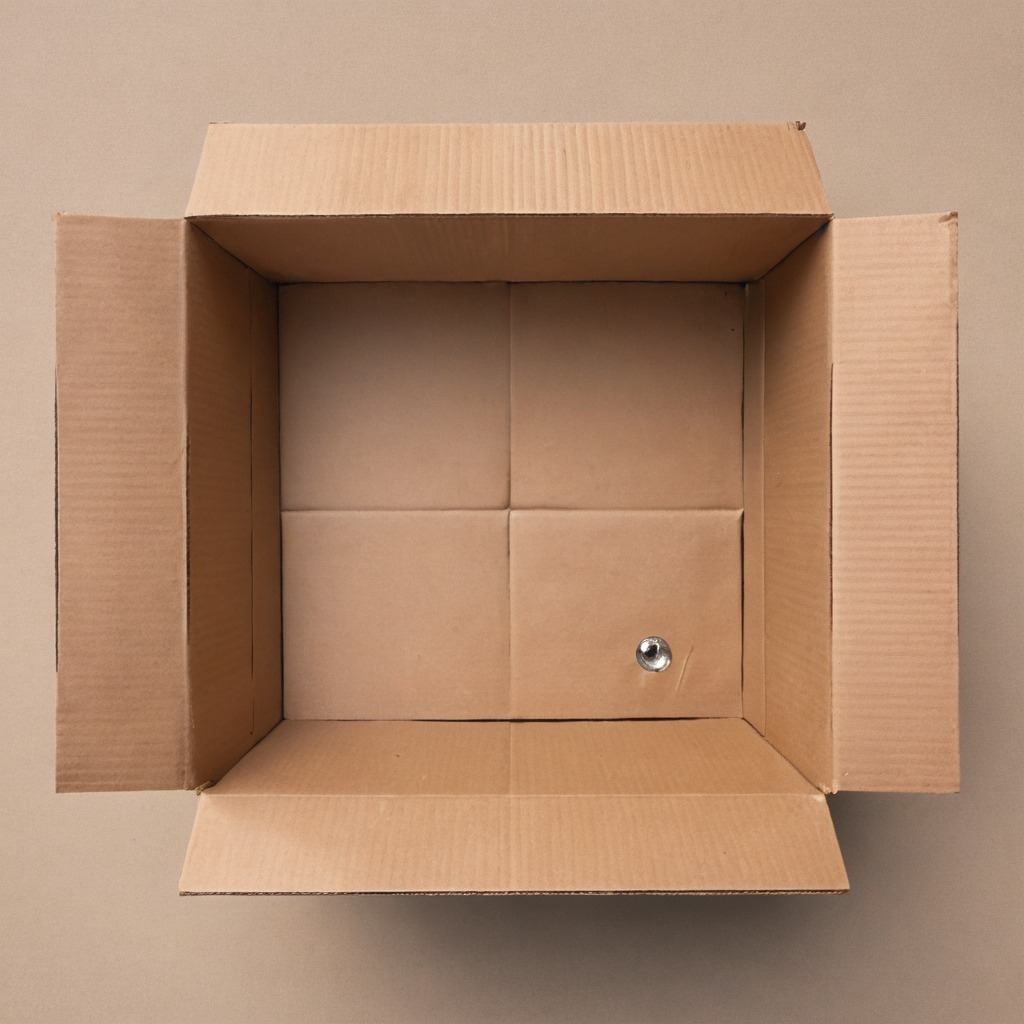
A metal nut is lying on a clean dry cardboard box surface in an outdoor workshop during daytime bright natural light soft shadows slightly creased but